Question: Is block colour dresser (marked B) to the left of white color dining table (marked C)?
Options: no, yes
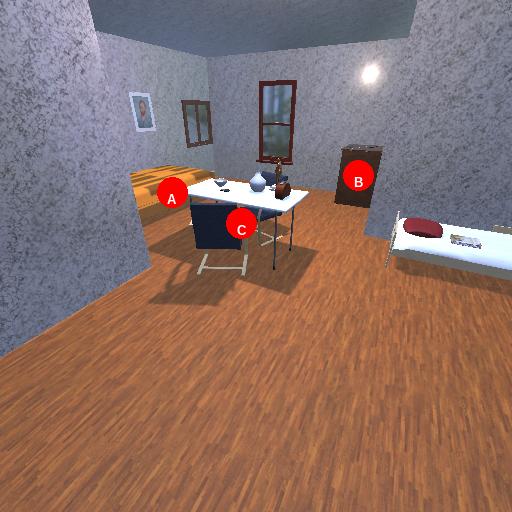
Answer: no